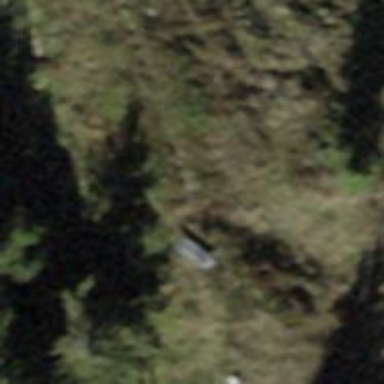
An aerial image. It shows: Bench.